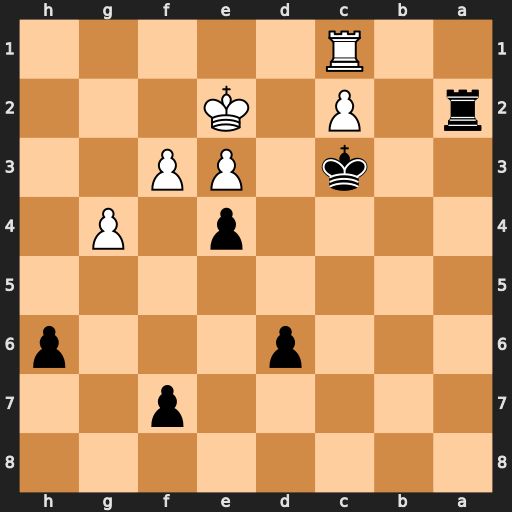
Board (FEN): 8/5p2/3p3p/8/4p1P1/2k1PP2/r1P1K3/2R5
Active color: b
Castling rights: -
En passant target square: -
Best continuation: Rxc2+ Rxc2+ Kxc2